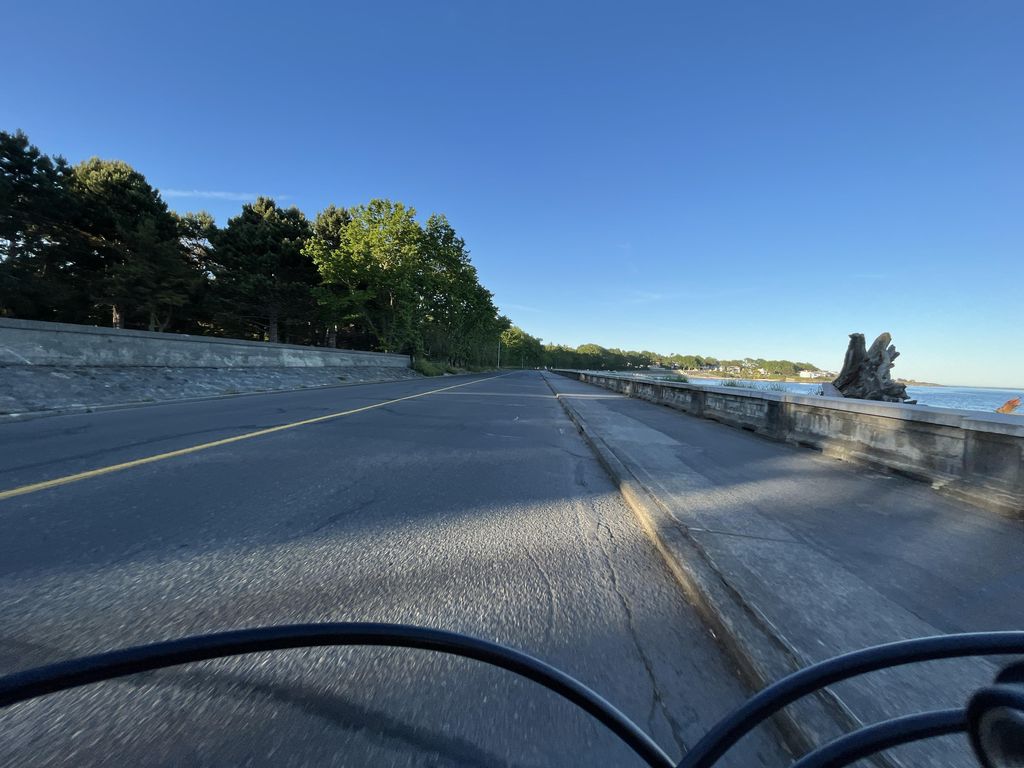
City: victoria